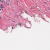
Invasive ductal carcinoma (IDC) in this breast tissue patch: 0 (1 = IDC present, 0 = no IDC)